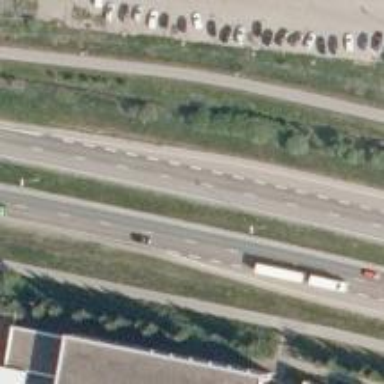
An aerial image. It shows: Asphalt trunk highway.